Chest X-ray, PA view. Patient: 64 years old, sex F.
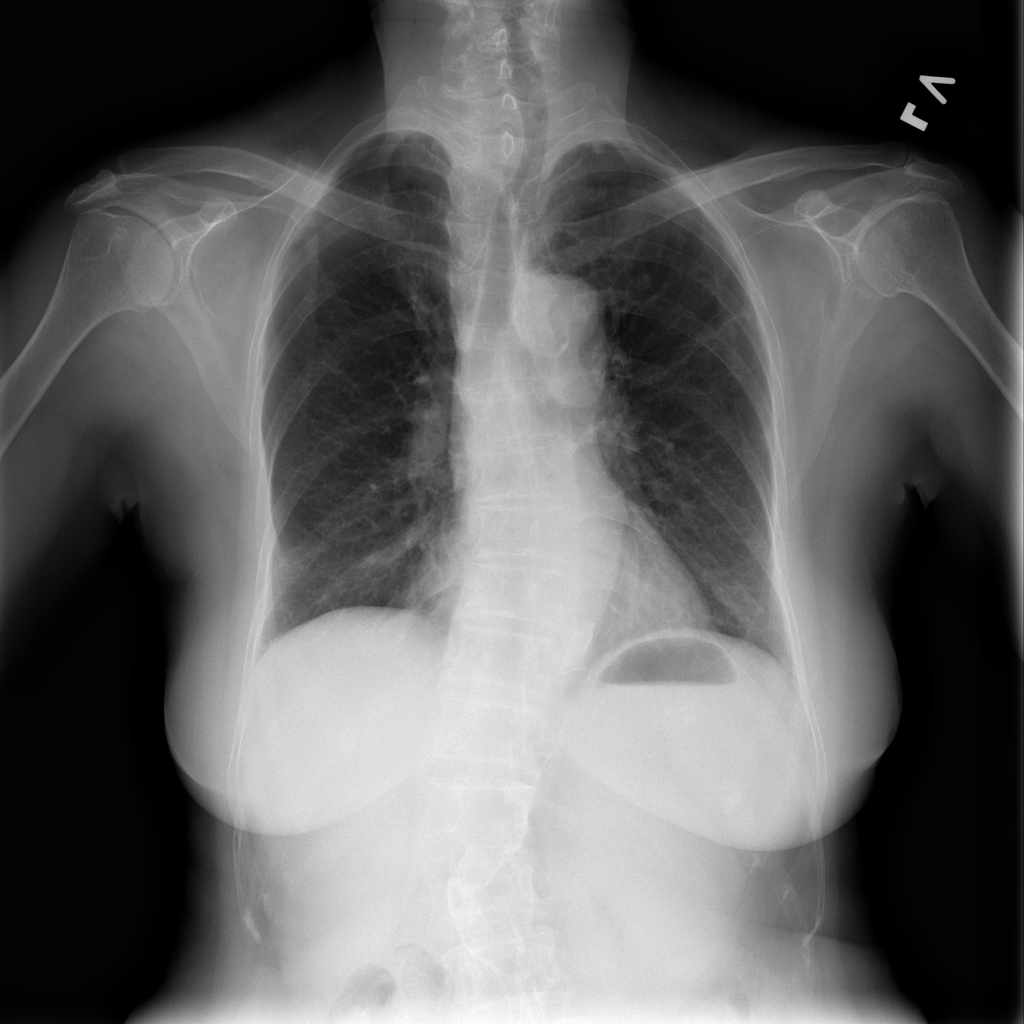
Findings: Mass